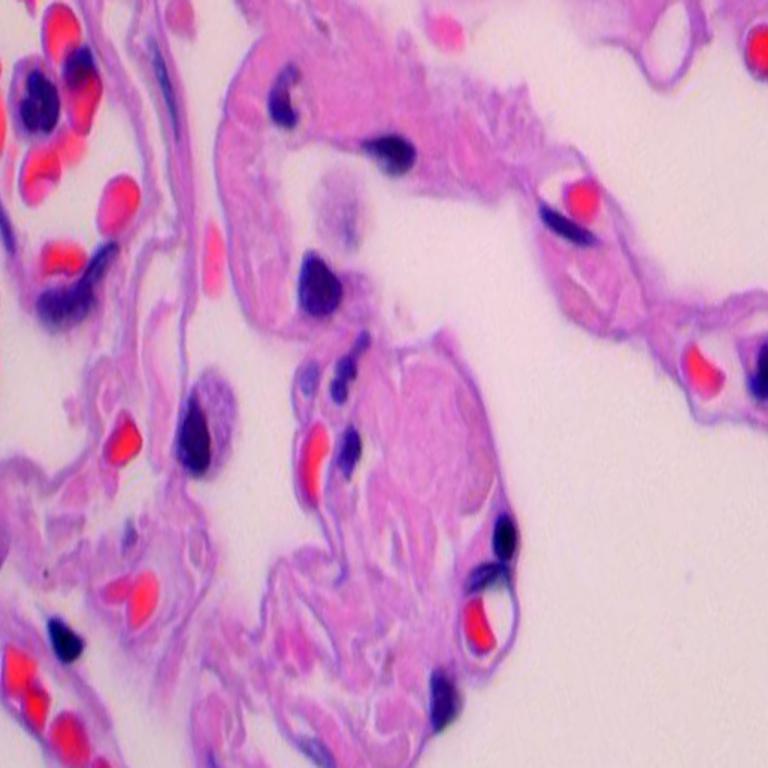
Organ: lung
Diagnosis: benign